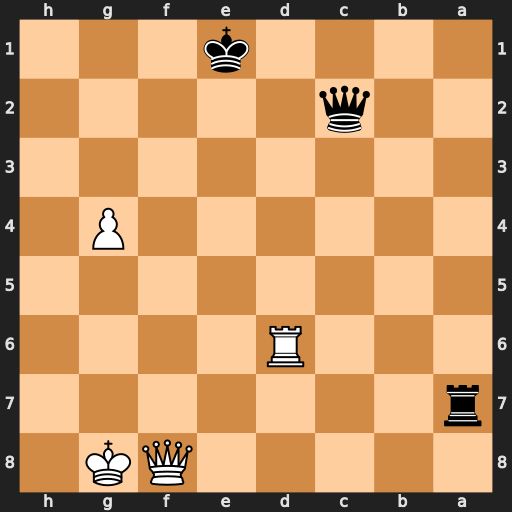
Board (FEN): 5QK1/r7/3R4/8/6P1/8/2q5/4k3
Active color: b
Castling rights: -
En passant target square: -
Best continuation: Qh7#